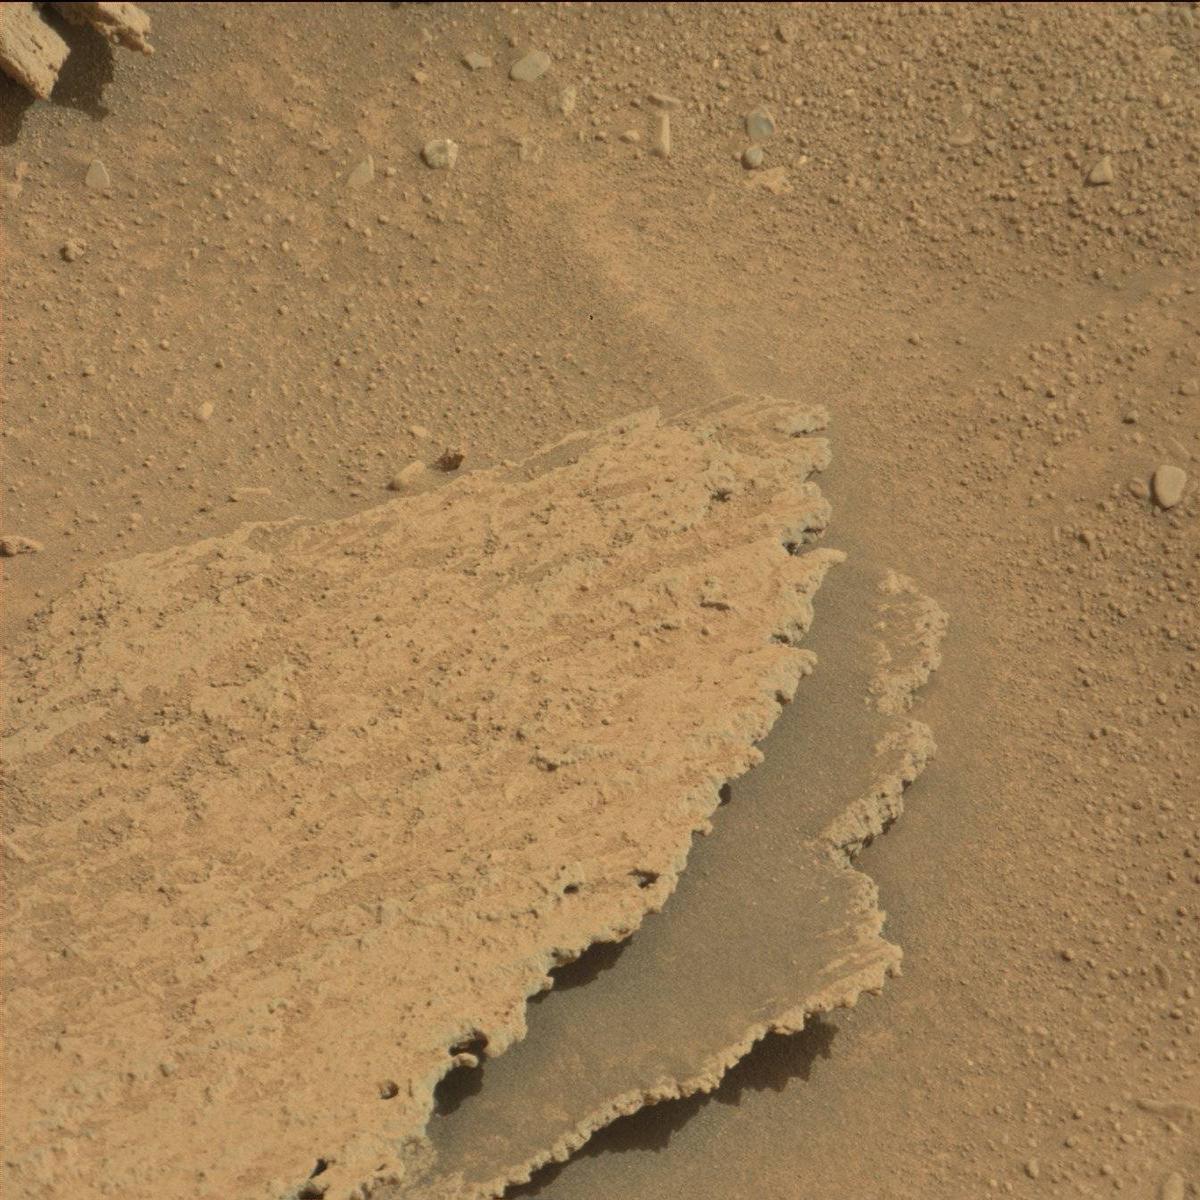
Terrain classes present: Rock, Sand / Soil